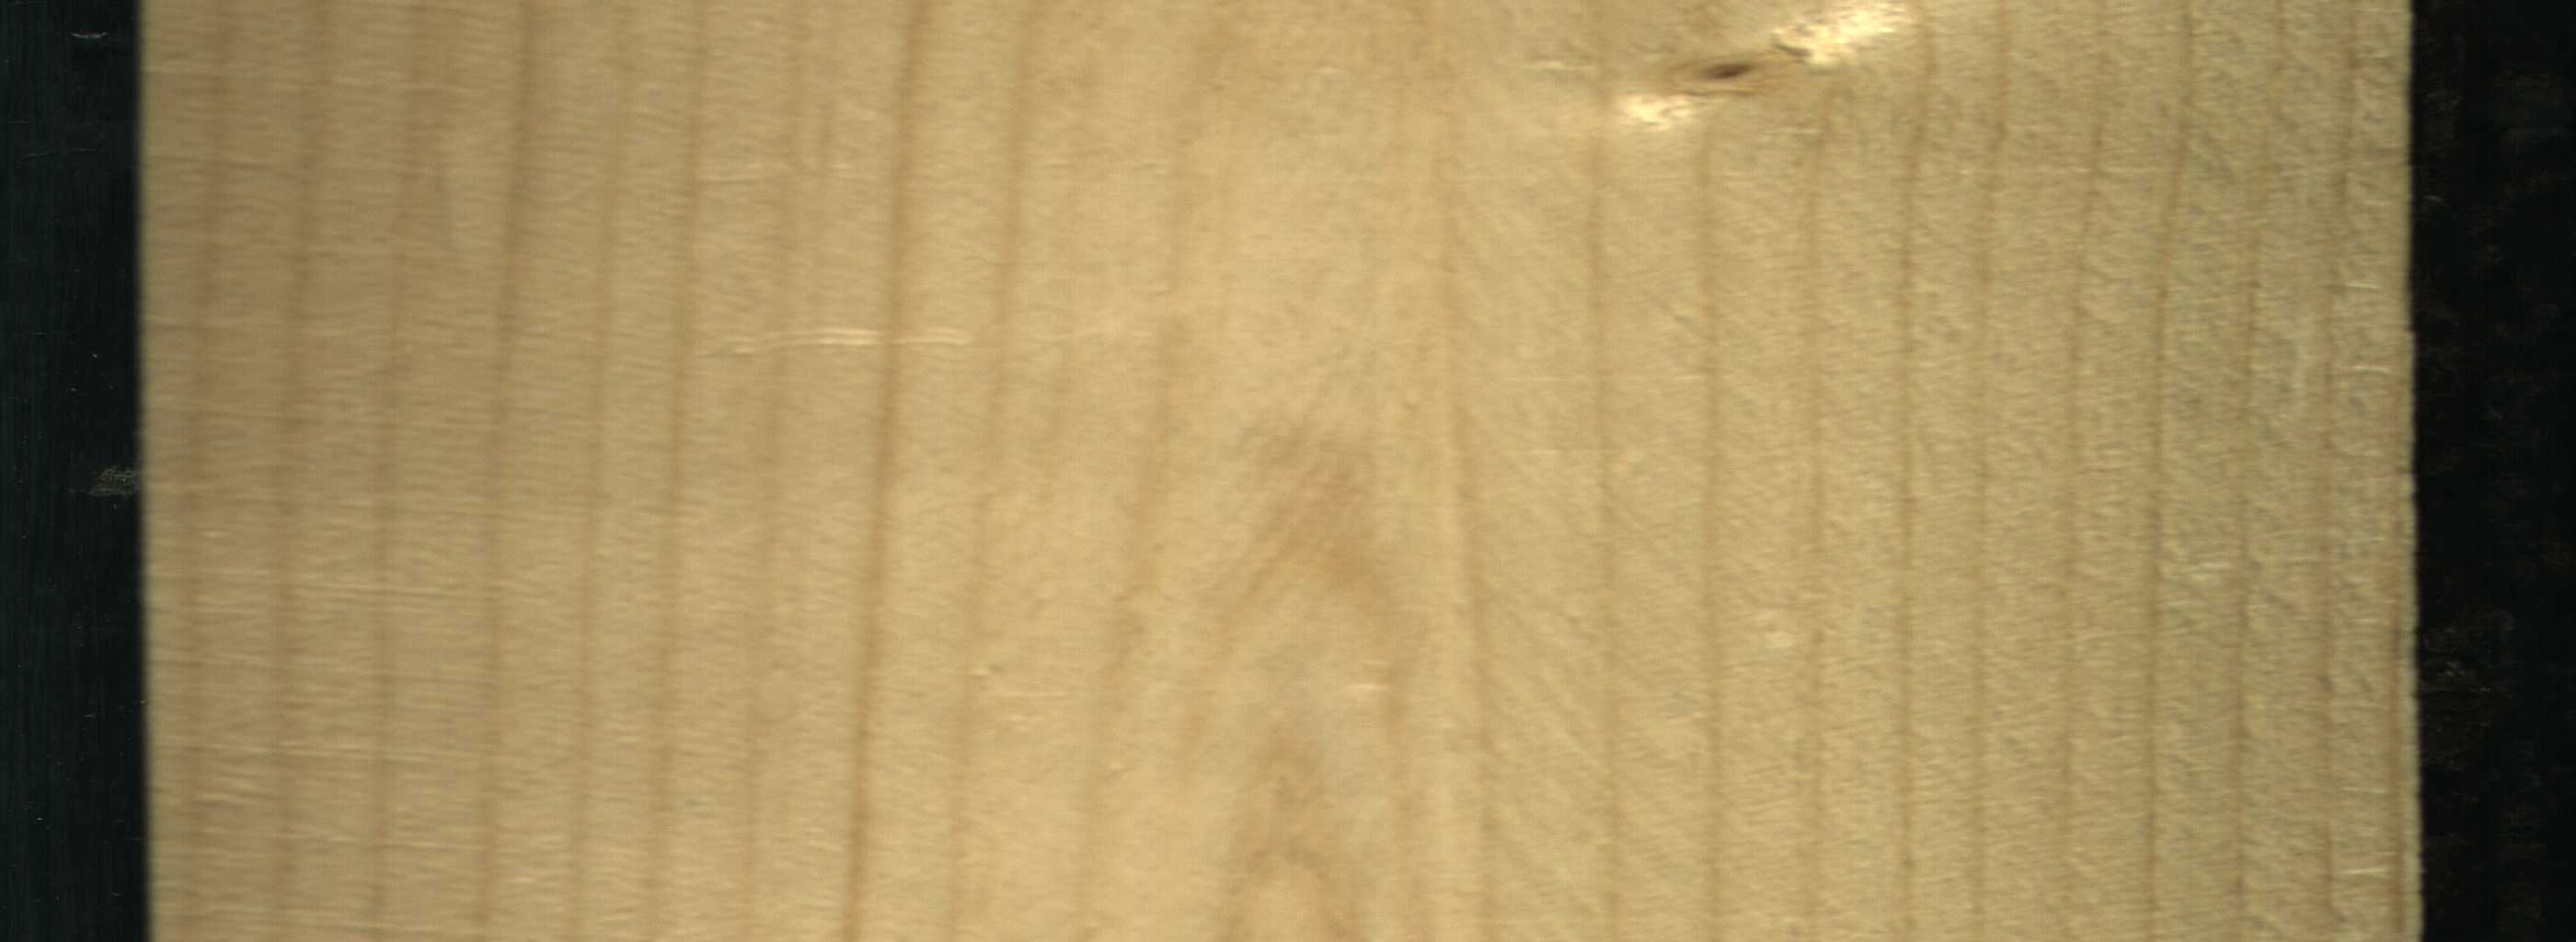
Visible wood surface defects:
Live_Knot